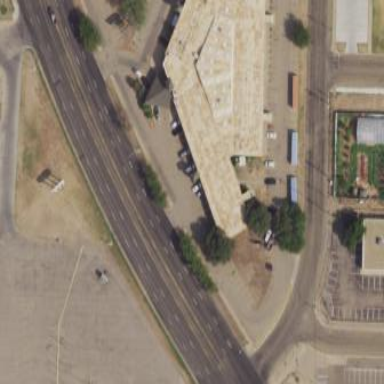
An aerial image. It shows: Motel building.